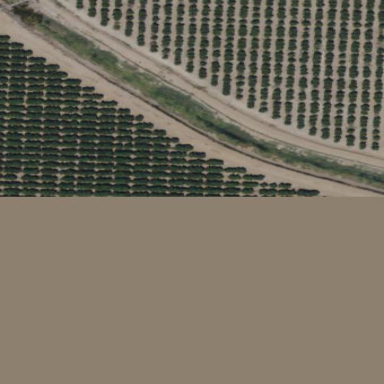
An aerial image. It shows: Orchard.